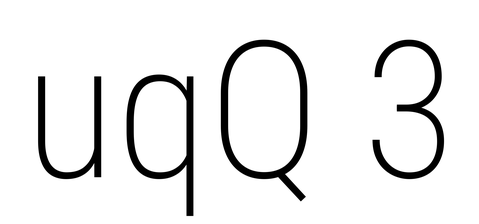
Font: Roboto_Condensed_ExtraLight